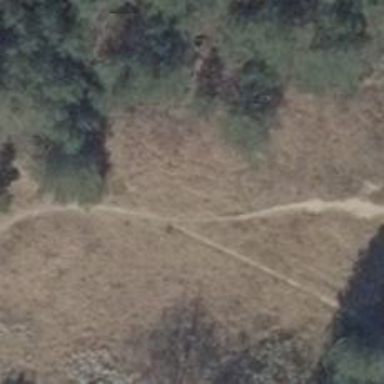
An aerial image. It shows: Sandy path.